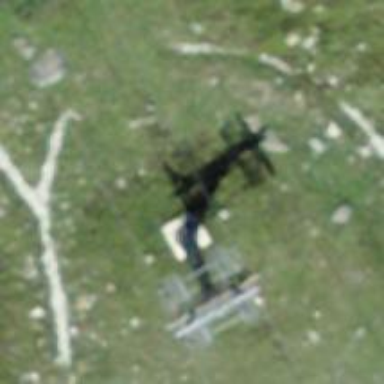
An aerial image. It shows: Pylon used for aerialway.